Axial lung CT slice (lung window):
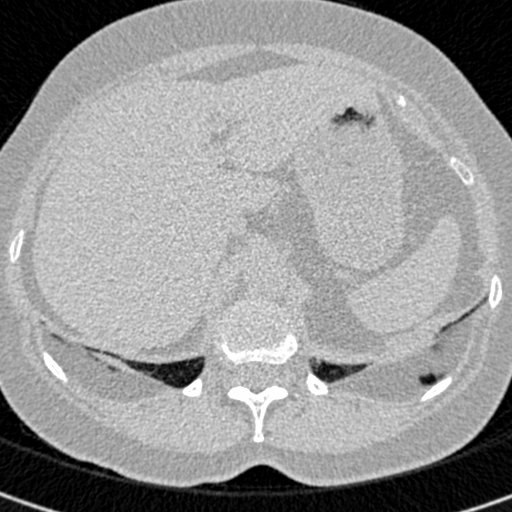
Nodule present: no